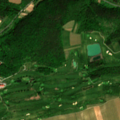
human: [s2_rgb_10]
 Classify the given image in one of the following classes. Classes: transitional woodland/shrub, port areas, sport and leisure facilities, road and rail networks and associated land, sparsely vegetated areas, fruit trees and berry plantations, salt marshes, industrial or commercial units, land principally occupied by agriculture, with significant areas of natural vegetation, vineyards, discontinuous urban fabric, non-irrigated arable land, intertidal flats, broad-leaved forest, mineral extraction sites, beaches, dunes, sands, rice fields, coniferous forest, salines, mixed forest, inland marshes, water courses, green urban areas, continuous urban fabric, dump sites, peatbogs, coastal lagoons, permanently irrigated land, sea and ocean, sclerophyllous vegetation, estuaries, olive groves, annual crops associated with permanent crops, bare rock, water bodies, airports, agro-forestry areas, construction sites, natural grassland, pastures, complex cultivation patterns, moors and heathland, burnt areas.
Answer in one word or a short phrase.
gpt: sport and leisure facilities, non-irrigated arable land, vineyards, land principally occupied by agriculture, with significant areas of natural vegetation, coniferous forest, mixed forest